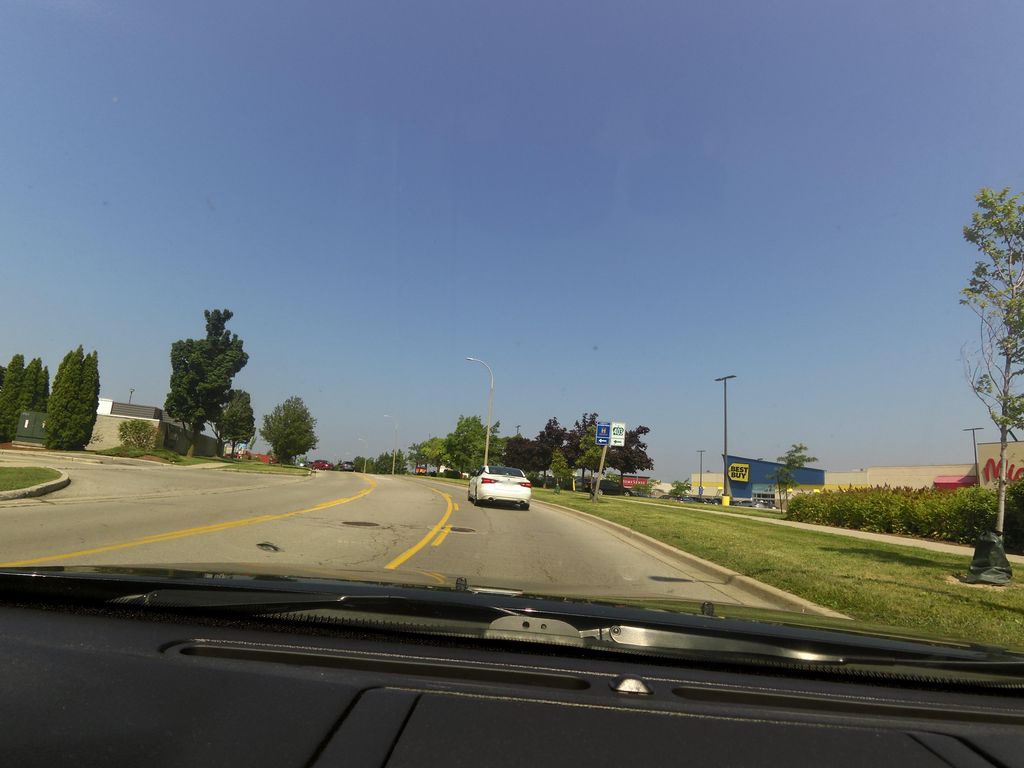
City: hamilton